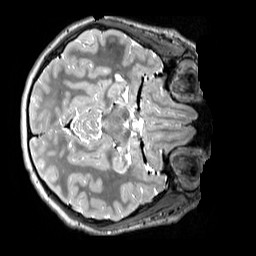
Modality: T2w
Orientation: axial
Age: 11
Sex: male
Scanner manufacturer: siemens
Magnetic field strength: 3 T
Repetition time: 3.2 s
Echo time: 0.408 s